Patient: sex M, age 65
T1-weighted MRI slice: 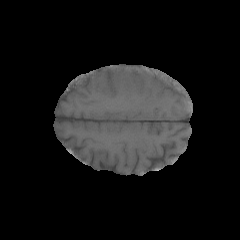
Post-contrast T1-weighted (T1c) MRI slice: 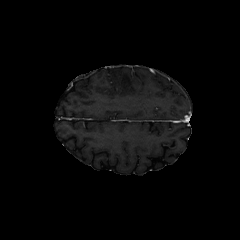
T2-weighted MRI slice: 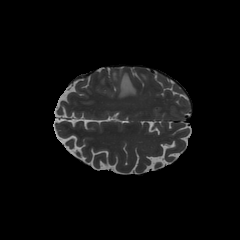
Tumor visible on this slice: yes
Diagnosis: Glioblastoma, IDH-wildtype
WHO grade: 4